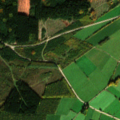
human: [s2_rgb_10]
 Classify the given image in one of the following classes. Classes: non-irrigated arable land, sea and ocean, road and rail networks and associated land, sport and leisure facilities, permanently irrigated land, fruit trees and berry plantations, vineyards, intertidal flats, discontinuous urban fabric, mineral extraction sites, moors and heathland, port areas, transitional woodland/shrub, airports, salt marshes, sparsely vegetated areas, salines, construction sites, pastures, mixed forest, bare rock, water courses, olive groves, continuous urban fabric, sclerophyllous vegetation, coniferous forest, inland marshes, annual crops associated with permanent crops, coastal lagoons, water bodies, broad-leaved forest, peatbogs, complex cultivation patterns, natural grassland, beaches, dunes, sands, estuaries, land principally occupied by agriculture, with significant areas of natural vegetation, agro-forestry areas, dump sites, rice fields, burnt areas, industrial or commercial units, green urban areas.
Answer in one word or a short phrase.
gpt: pastures, complex cultivation patterns, mixed forest